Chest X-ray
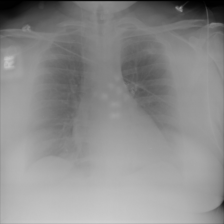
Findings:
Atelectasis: negative
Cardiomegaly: negative
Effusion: negative
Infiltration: negative
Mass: negative
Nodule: negative
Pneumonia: negative
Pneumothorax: negative
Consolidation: negative
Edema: negative
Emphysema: negative
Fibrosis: negative
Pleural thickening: negative
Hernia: negative